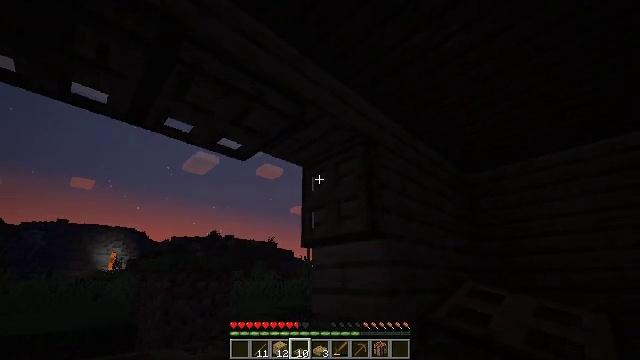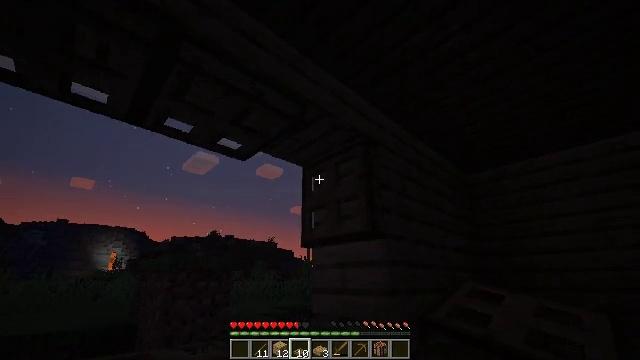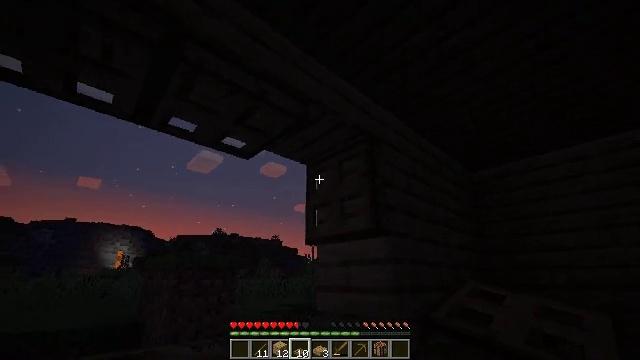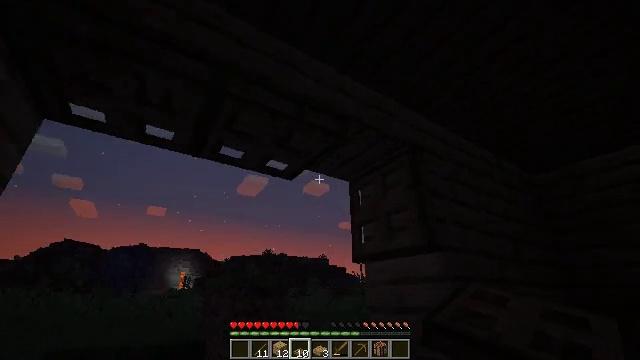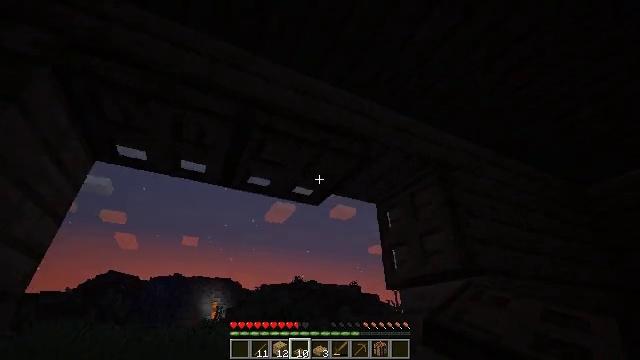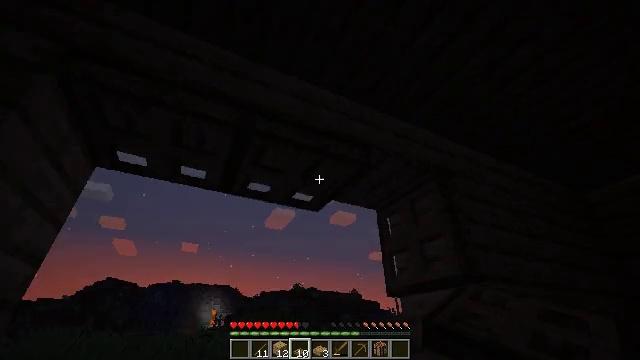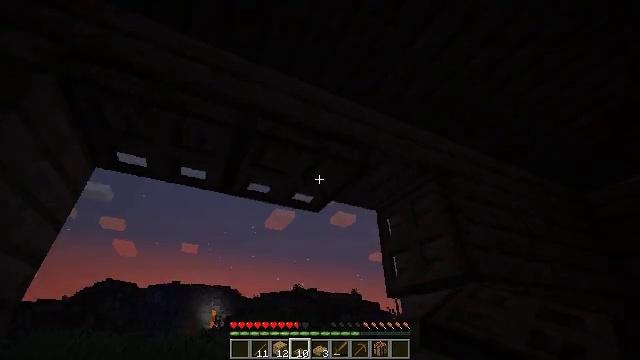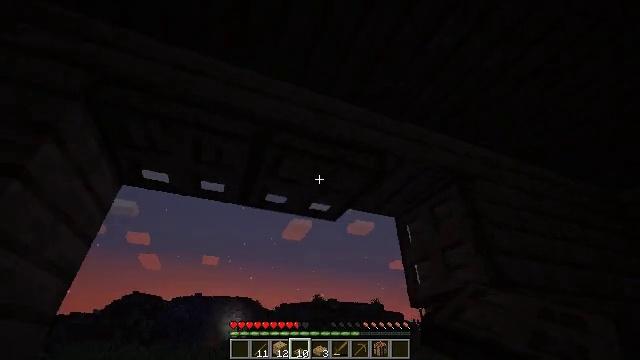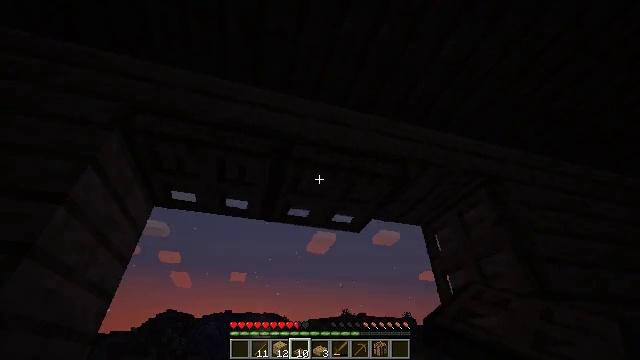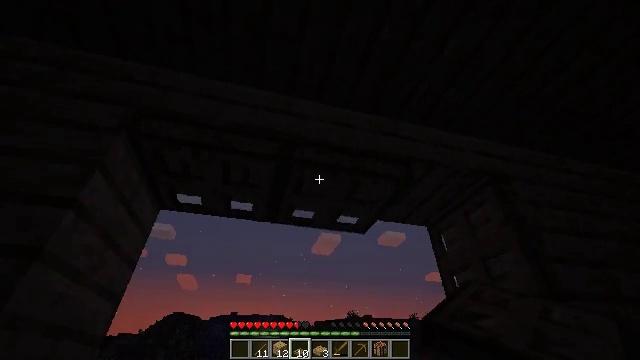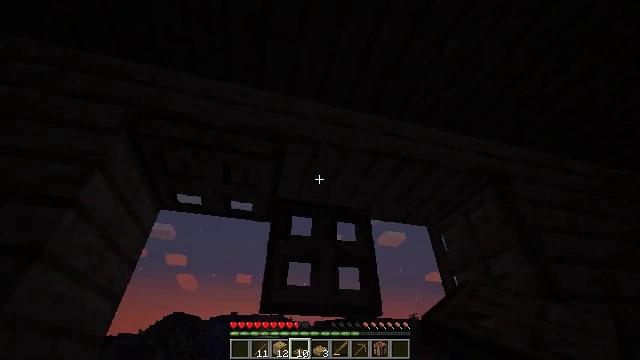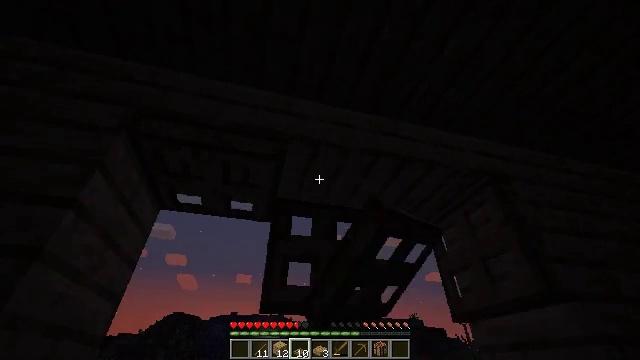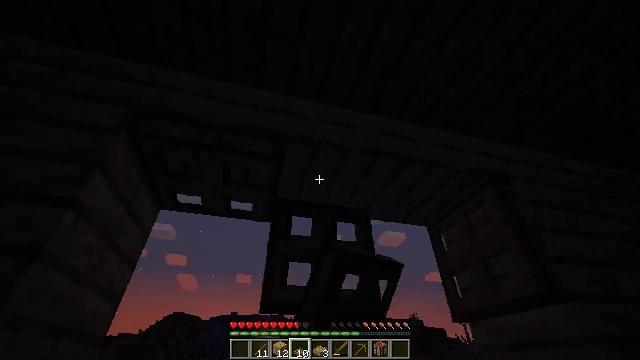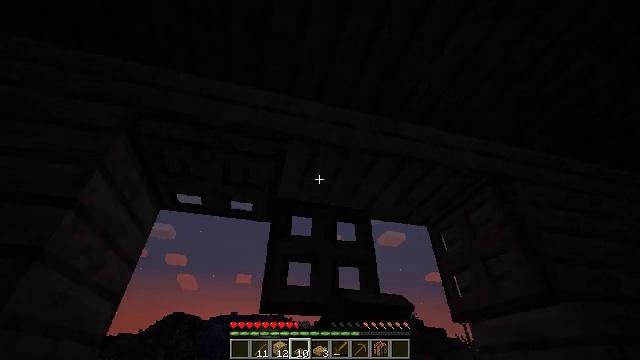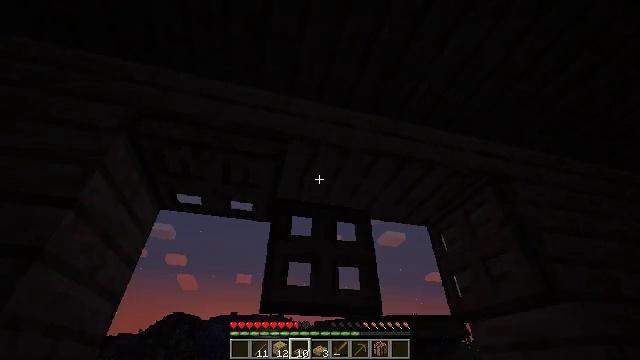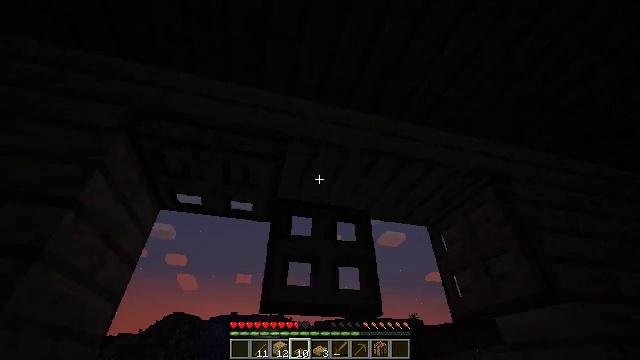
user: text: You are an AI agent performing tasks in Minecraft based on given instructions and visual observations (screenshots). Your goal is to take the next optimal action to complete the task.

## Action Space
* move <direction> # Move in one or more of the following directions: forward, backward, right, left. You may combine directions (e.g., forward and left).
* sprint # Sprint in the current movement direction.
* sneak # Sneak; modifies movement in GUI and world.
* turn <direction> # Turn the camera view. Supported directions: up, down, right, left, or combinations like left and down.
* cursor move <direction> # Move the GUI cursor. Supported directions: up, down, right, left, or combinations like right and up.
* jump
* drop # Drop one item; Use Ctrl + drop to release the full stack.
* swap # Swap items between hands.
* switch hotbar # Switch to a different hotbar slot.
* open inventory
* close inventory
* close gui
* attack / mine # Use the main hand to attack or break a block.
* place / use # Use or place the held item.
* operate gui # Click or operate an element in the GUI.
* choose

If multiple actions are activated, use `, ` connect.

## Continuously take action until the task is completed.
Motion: motion action
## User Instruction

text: Remove the oak trapdoor from its place.
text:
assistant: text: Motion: no_op
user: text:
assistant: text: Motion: no_op
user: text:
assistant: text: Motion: turn left and up
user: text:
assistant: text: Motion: turn left and up
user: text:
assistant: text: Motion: turn up
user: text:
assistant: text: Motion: no_op
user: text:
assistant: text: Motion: turn left and up
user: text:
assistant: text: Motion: turn left and up
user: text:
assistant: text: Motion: turn left
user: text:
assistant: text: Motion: use / place
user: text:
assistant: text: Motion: use / place
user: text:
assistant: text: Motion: use / place
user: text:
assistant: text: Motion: use / place
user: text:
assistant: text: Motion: no_op
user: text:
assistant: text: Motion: no_op
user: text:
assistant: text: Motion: no_op
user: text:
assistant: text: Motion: turn left and down
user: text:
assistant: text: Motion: turn left and down
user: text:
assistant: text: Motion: turn left and down
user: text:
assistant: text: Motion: no_op
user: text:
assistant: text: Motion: turn left
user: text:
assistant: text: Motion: turn left
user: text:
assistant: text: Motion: turn left
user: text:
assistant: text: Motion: no_op
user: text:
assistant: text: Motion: use / place
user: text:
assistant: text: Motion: use / place
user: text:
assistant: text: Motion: turn right, use / place
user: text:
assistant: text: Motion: use / place
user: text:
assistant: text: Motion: turn down
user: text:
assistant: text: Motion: turn right and down